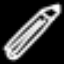
Label: pencil